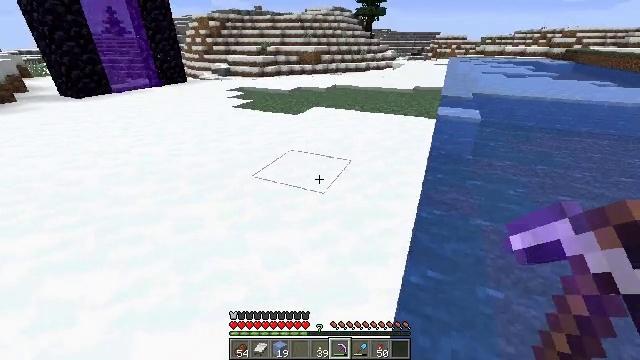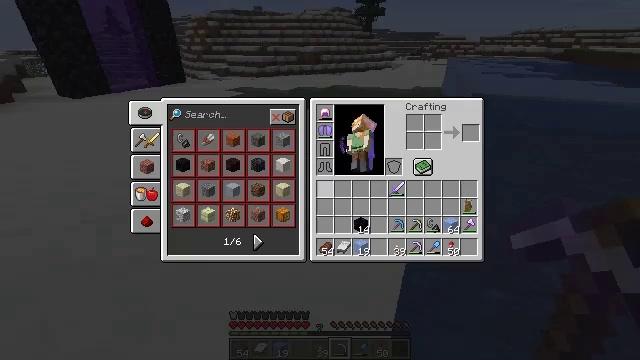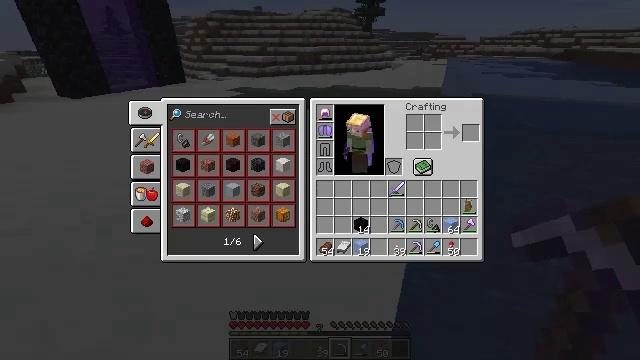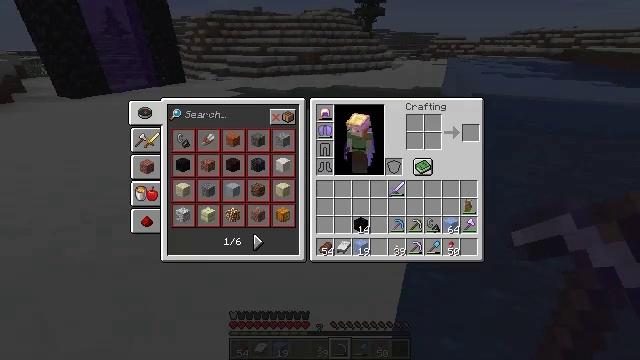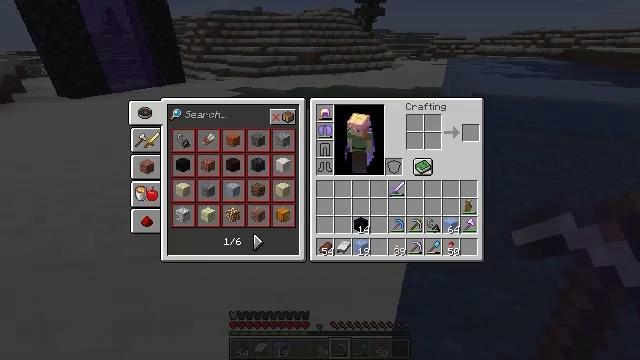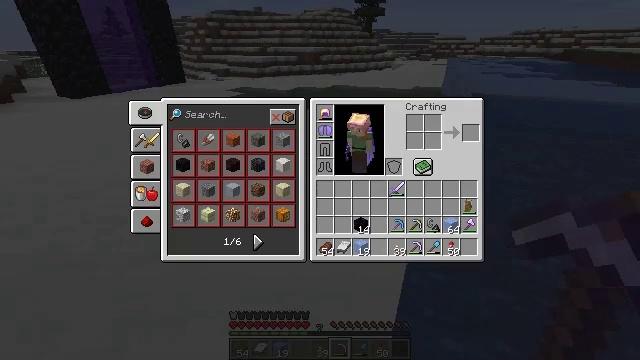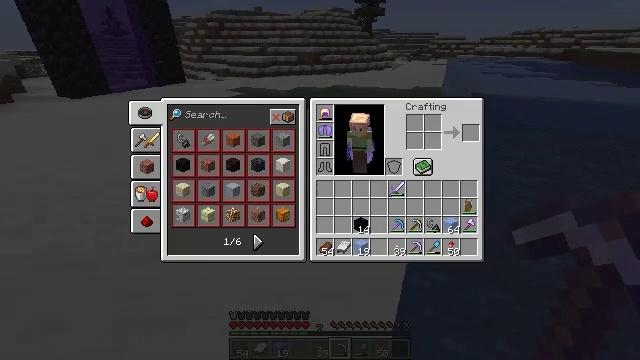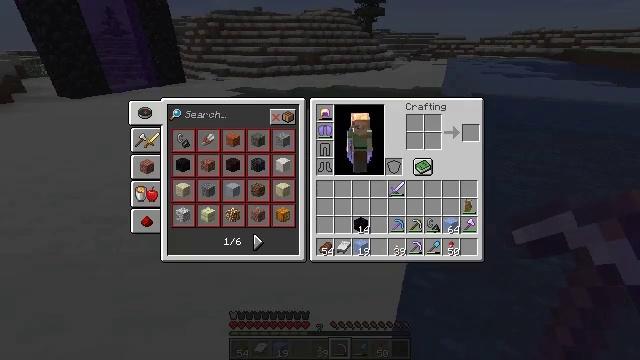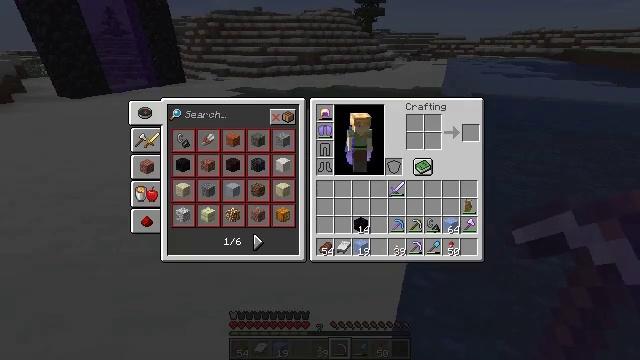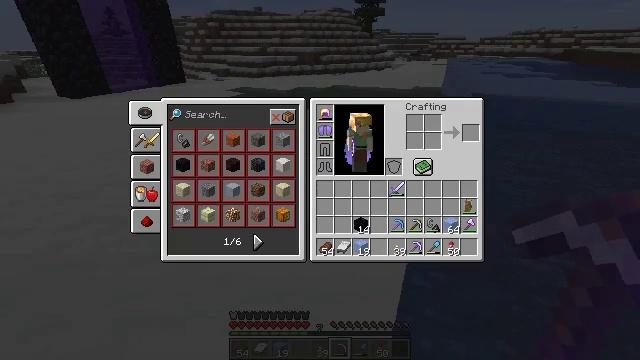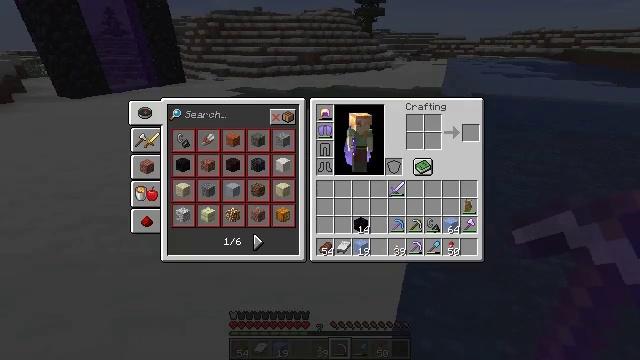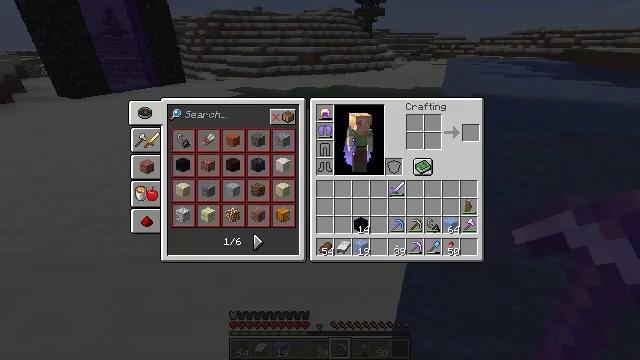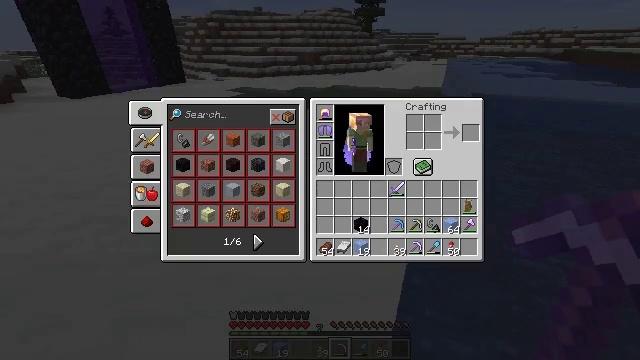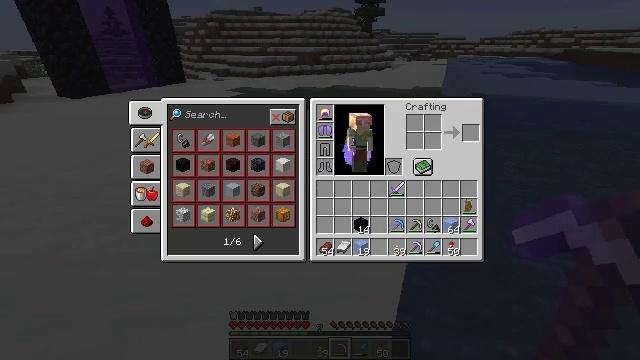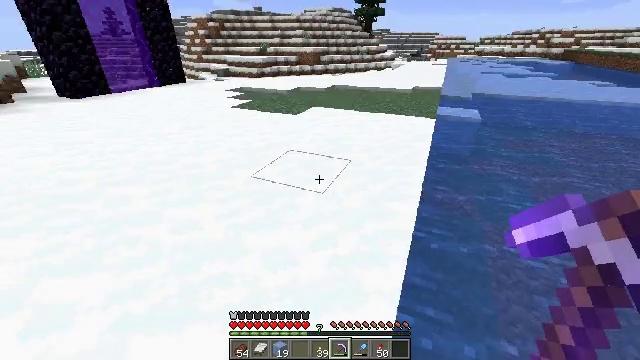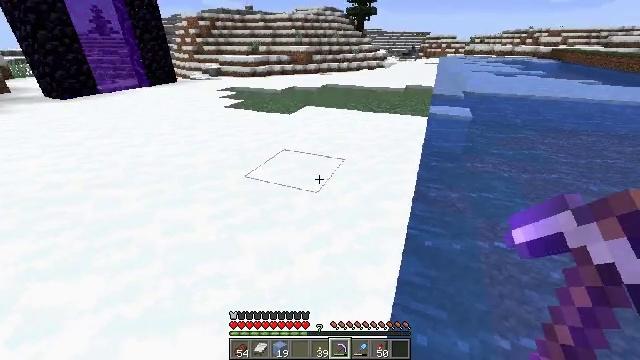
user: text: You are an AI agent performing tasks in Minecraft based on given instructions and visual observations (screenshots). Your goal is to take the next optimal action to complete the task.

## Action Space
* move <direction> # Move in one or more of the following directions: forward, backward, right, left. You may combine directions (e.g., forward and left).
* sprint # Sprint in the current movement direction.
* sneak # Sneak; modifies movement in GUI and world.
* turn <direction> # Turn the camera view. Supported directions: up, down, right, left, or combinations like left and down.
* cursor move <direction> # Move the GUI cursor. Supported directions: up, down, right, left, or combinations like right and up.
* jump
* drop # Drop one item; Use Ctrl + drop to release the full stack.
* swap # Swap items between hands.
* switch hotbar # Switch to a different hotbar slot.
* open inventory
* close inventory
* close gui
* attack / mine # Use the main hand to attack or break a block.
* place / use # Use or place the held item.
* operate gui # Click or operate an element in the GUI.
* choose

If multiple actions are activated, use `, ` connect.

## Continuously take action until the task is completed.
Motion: motion action
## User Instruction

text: Break the ice to collect it.
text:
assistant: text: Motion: open inventory
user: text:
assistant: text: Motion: open inventory
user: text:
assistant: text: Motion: cursor move right, open inventory
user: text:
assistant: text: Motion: cursor move right
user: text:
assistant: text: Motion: cursor move right
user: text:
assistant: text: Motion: cursor move right and up
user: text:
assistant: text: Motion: cursor move right and up
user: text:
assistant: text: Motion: no_op
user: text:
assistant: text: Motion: no_op
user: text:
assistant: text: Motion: no_op
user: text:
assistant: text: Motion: no_op
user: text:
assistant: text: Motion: no_op
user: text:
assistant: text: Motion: no_op
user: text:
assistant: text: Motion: close inventory
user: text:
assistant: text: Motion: turn right, close inventory
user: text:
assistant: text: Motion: turn right
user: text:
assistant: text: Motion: turn right
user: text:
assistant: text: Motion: turn right
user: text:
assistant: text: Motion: move forward
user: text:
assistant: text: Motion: move forward
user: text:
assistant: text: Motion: move forward
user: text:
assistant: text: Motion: no_op
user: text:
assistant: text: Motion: no_op
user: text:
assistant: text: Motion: move forward
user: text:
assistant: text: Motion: move forward, turn right
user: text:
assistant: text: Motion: move forward, turn right
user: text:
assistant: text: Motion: move forward
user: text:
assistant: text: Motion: move forward, turn right
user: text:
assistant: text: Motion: move forward, turn right
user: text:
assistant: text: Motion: move forward, turn right